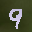
Label: 9